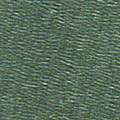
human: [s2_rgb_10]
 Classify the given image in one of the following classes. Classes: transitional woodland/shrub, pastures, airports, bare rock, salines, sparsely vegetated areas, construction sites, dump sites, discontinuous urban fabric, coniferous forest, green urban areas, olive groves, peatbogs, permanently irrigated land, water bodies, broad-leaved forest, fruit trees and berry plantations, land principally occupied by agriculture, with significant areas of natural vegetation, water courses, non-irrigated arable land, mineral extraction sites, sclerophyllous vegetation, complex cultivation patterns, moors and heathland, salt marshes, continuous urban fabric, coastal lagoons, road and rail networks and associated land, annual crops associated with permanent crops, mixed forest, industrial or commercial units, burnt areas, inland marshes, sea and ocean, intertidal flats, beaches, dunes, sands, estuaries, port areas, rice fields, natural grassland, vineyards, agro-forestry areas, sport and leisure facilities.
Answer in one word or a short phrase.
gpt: sea and ocean